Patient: sex M, age 21
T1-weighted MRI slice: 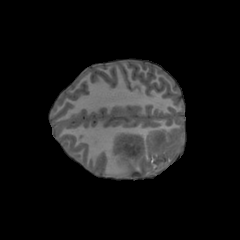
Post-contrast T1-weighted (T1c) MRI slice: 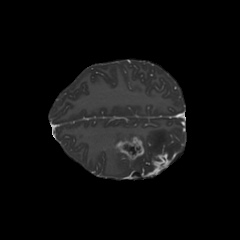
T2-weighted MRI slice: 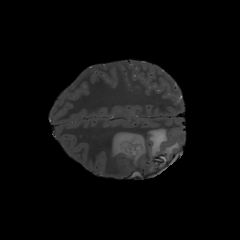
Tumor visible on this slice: yes
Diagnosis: Glioblastoma, IDH-wildtype
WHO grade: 4